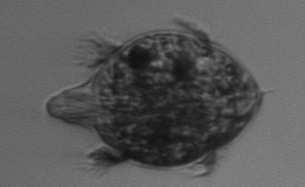
Label: Didinium